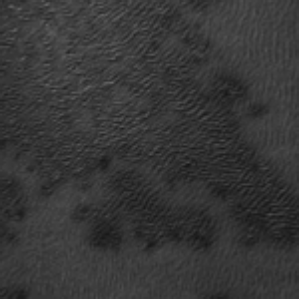
Label: frost